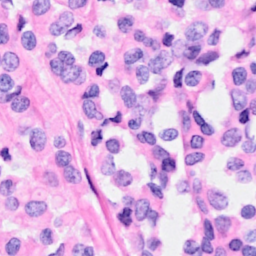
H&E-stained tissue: Breast